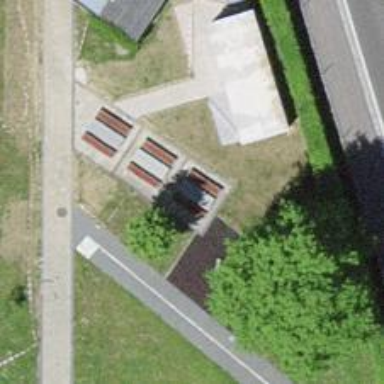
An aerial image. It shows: Picnic table located in leisure land area.